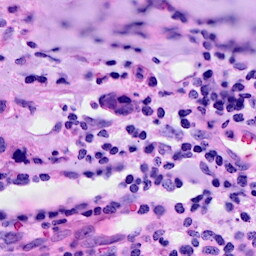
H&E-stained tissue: Breast